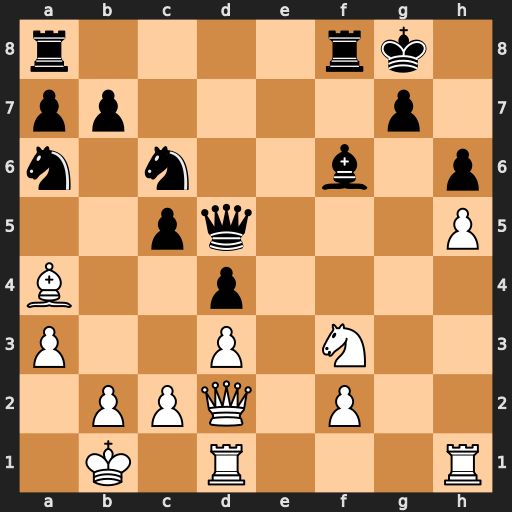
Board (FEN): r4rk1/pp4p1/n1n2b1p/2pq3P/B2p4/P2P1N2/1PPQ1P2/1K1R3R
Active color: w
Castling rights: -
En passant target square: -
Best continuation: Bb3 Qxb3 cxb3